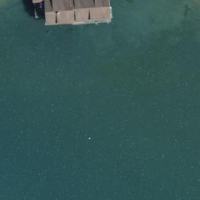
EUNIS habitat code: 14
Species observed at this site:
Podiceps cristatus